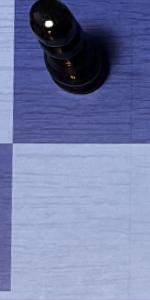
Label: Empty